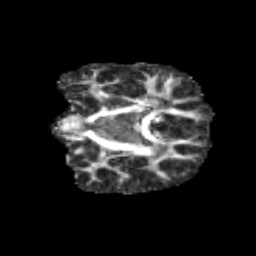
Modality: FA
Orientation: coronal
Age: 12
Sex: male
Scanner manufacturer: siemens
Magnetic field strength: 3 T
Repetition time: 3.8 s
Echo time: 0.07 s